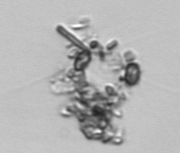
Label: Thalassiosira_TAG_external_detritus